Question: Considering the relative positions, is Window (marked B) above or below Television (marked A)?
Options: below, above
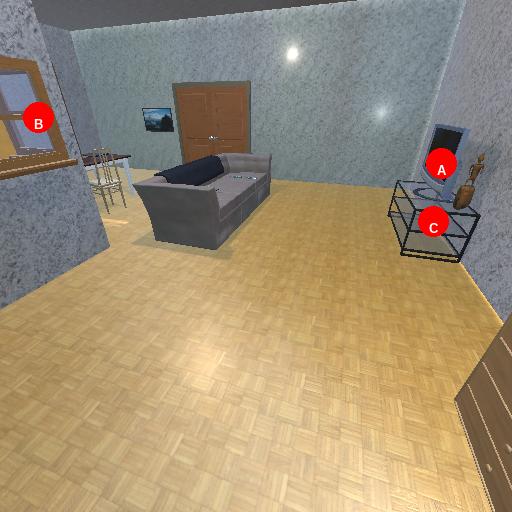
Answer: below